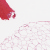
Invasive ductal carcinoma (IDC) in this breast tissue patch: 0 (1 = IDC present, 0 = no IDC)